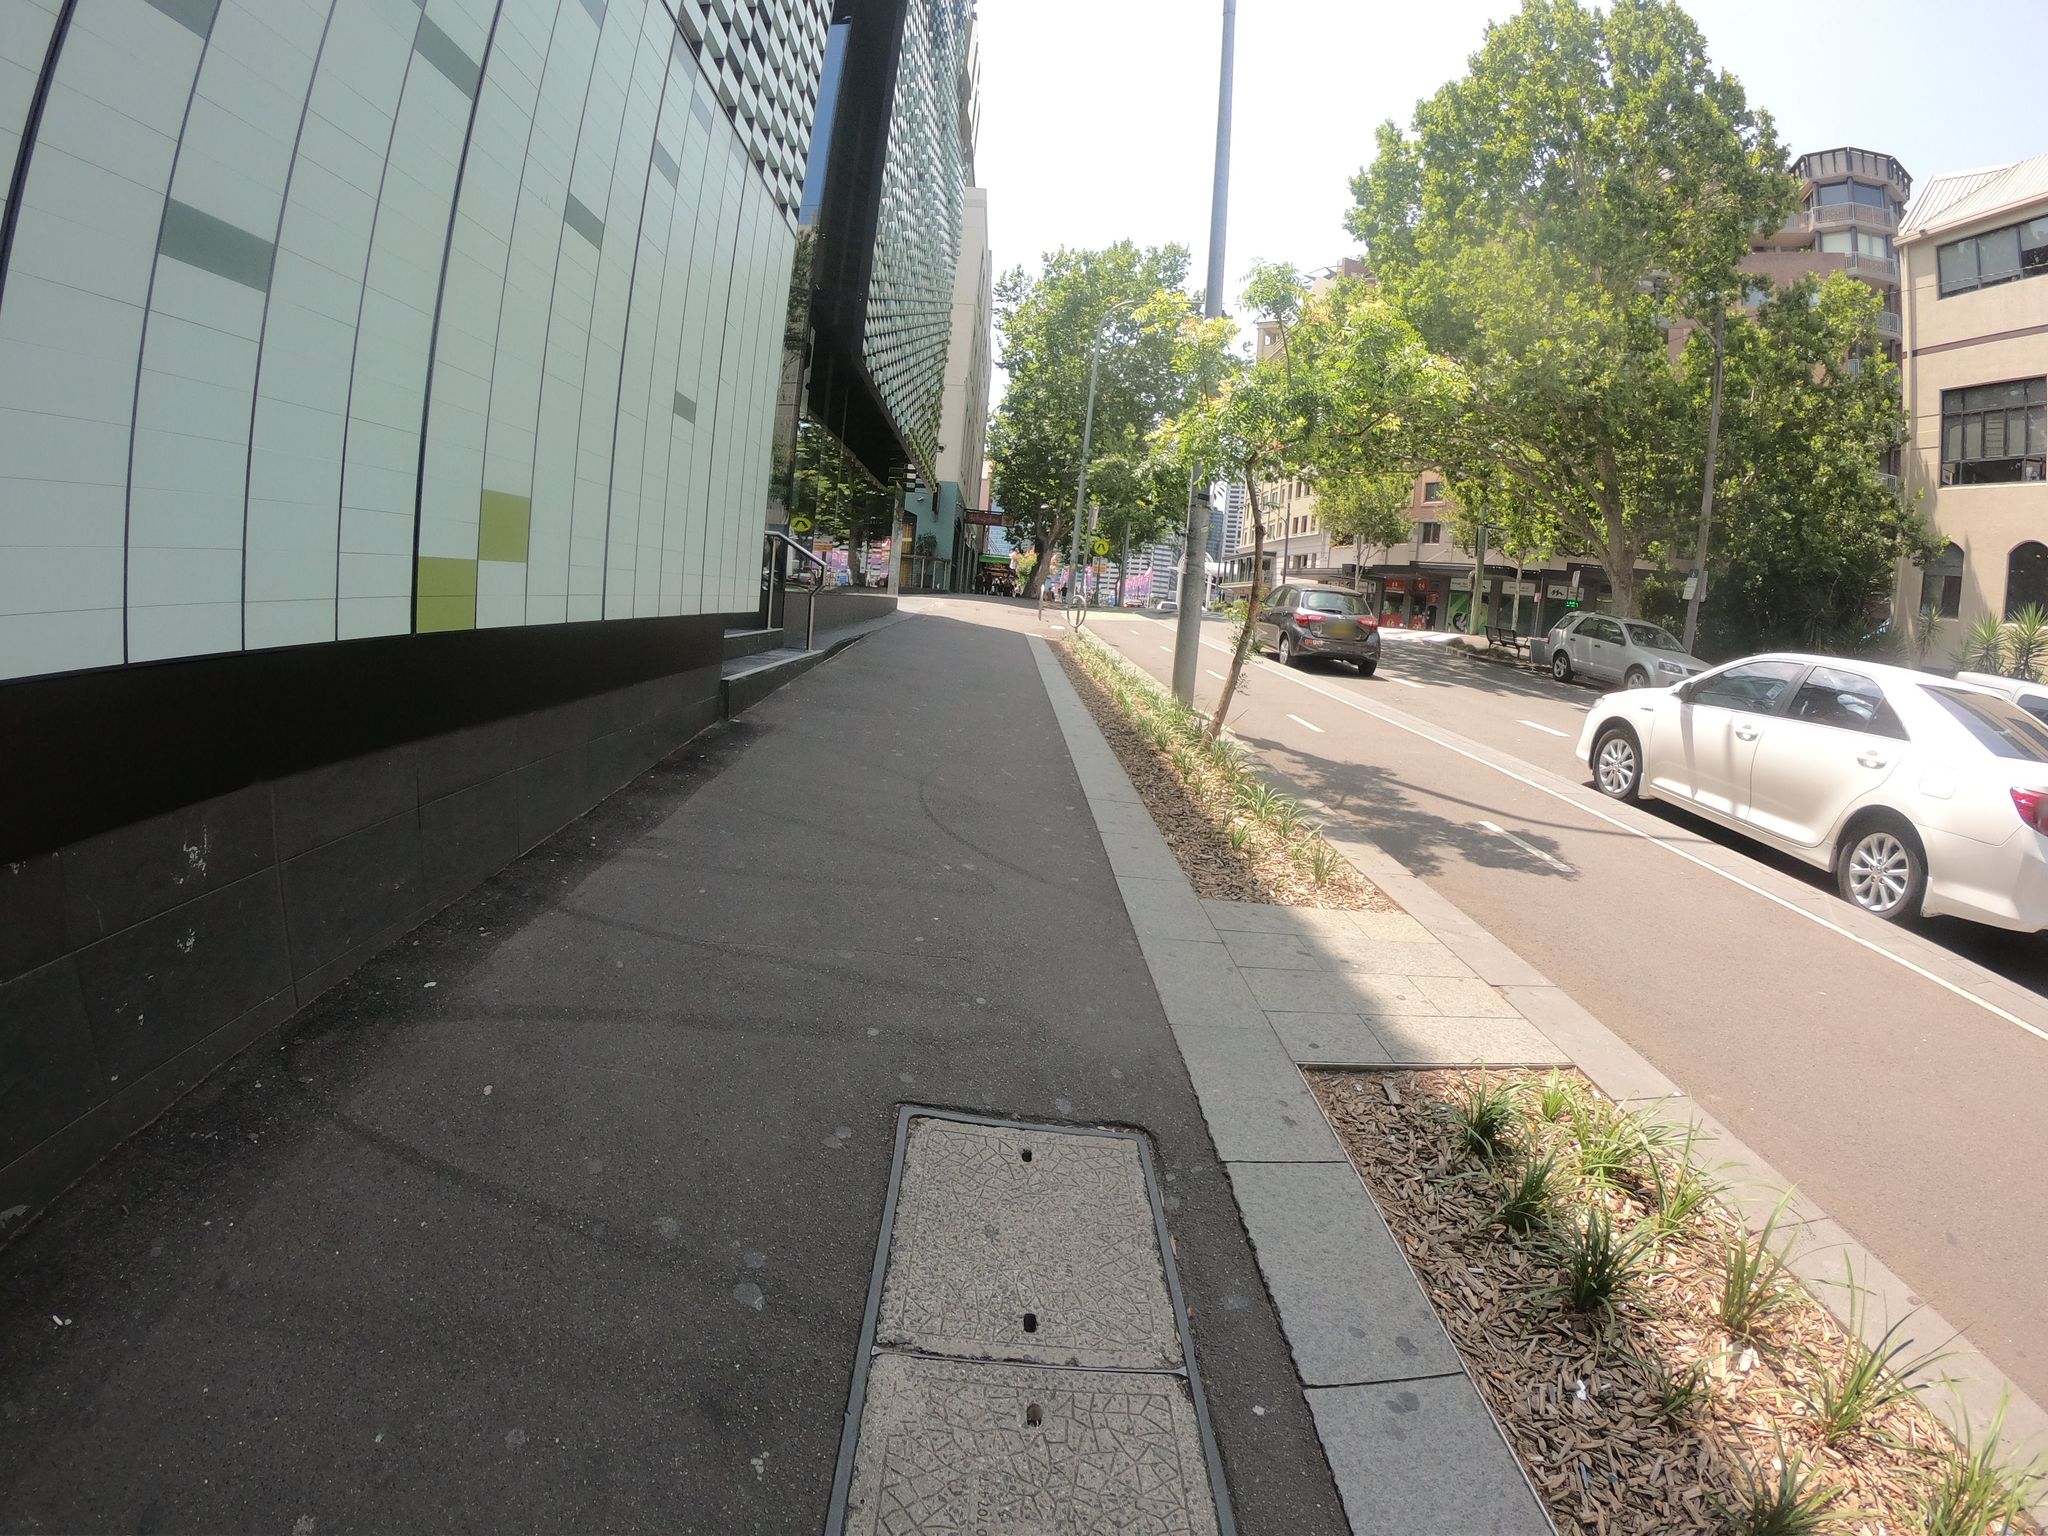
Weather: clear
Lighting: day
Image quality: good
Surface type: walking surface
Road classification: unclassified
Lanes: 2
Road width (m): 2.4
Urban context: urban centre
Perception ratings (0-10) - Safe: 3.86, Lively: 7.84, Beautiful: 7.51, Boring: 4.53, Depressing: 0.79, Wealthy: 7.15